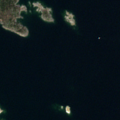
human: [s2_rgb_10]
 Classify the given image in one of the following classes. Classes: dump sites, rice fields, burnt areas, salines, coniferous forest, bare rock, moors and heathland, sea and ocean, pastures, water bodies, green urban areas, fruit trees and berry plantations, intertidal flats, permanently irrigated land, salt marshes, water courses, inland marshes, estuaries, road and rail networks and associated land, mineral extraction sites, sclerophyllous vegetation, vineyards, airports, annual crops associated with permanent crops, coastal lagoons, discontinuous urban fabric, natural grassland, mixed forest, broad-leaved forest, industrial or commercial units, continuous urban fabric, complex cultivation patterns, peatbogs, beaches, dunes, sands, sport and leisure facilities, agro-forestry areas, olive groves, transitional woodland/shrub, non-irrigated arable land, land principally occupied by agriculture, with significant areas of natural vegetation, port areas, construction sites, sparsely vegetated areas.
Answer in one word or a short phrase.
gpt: sea and ocean